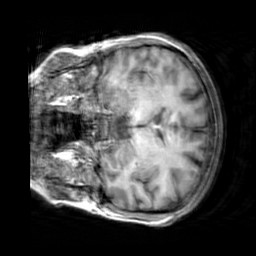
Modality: T1w
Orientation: coronal
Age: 40
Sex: female
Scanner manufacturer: siemens
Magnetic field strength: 3 T
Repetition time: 2.3 s
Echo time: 0.00303 s